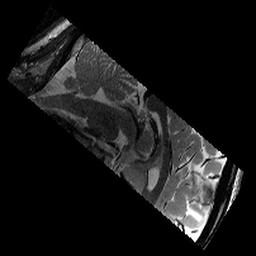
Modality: T2w
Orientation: sagittal
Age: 11
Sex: female
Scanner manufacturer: siemens
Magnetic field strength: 3 T
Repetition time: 9.23 s
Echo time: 0.067 s